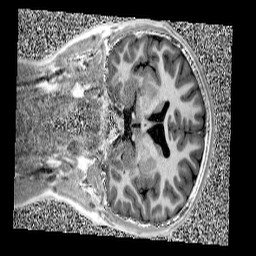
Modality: UNIT1
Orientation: coronal
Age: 12
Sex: male
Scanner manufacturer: siemens
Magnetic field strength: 3 T
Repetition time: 4 s
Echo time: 0.00299 s